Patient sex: F
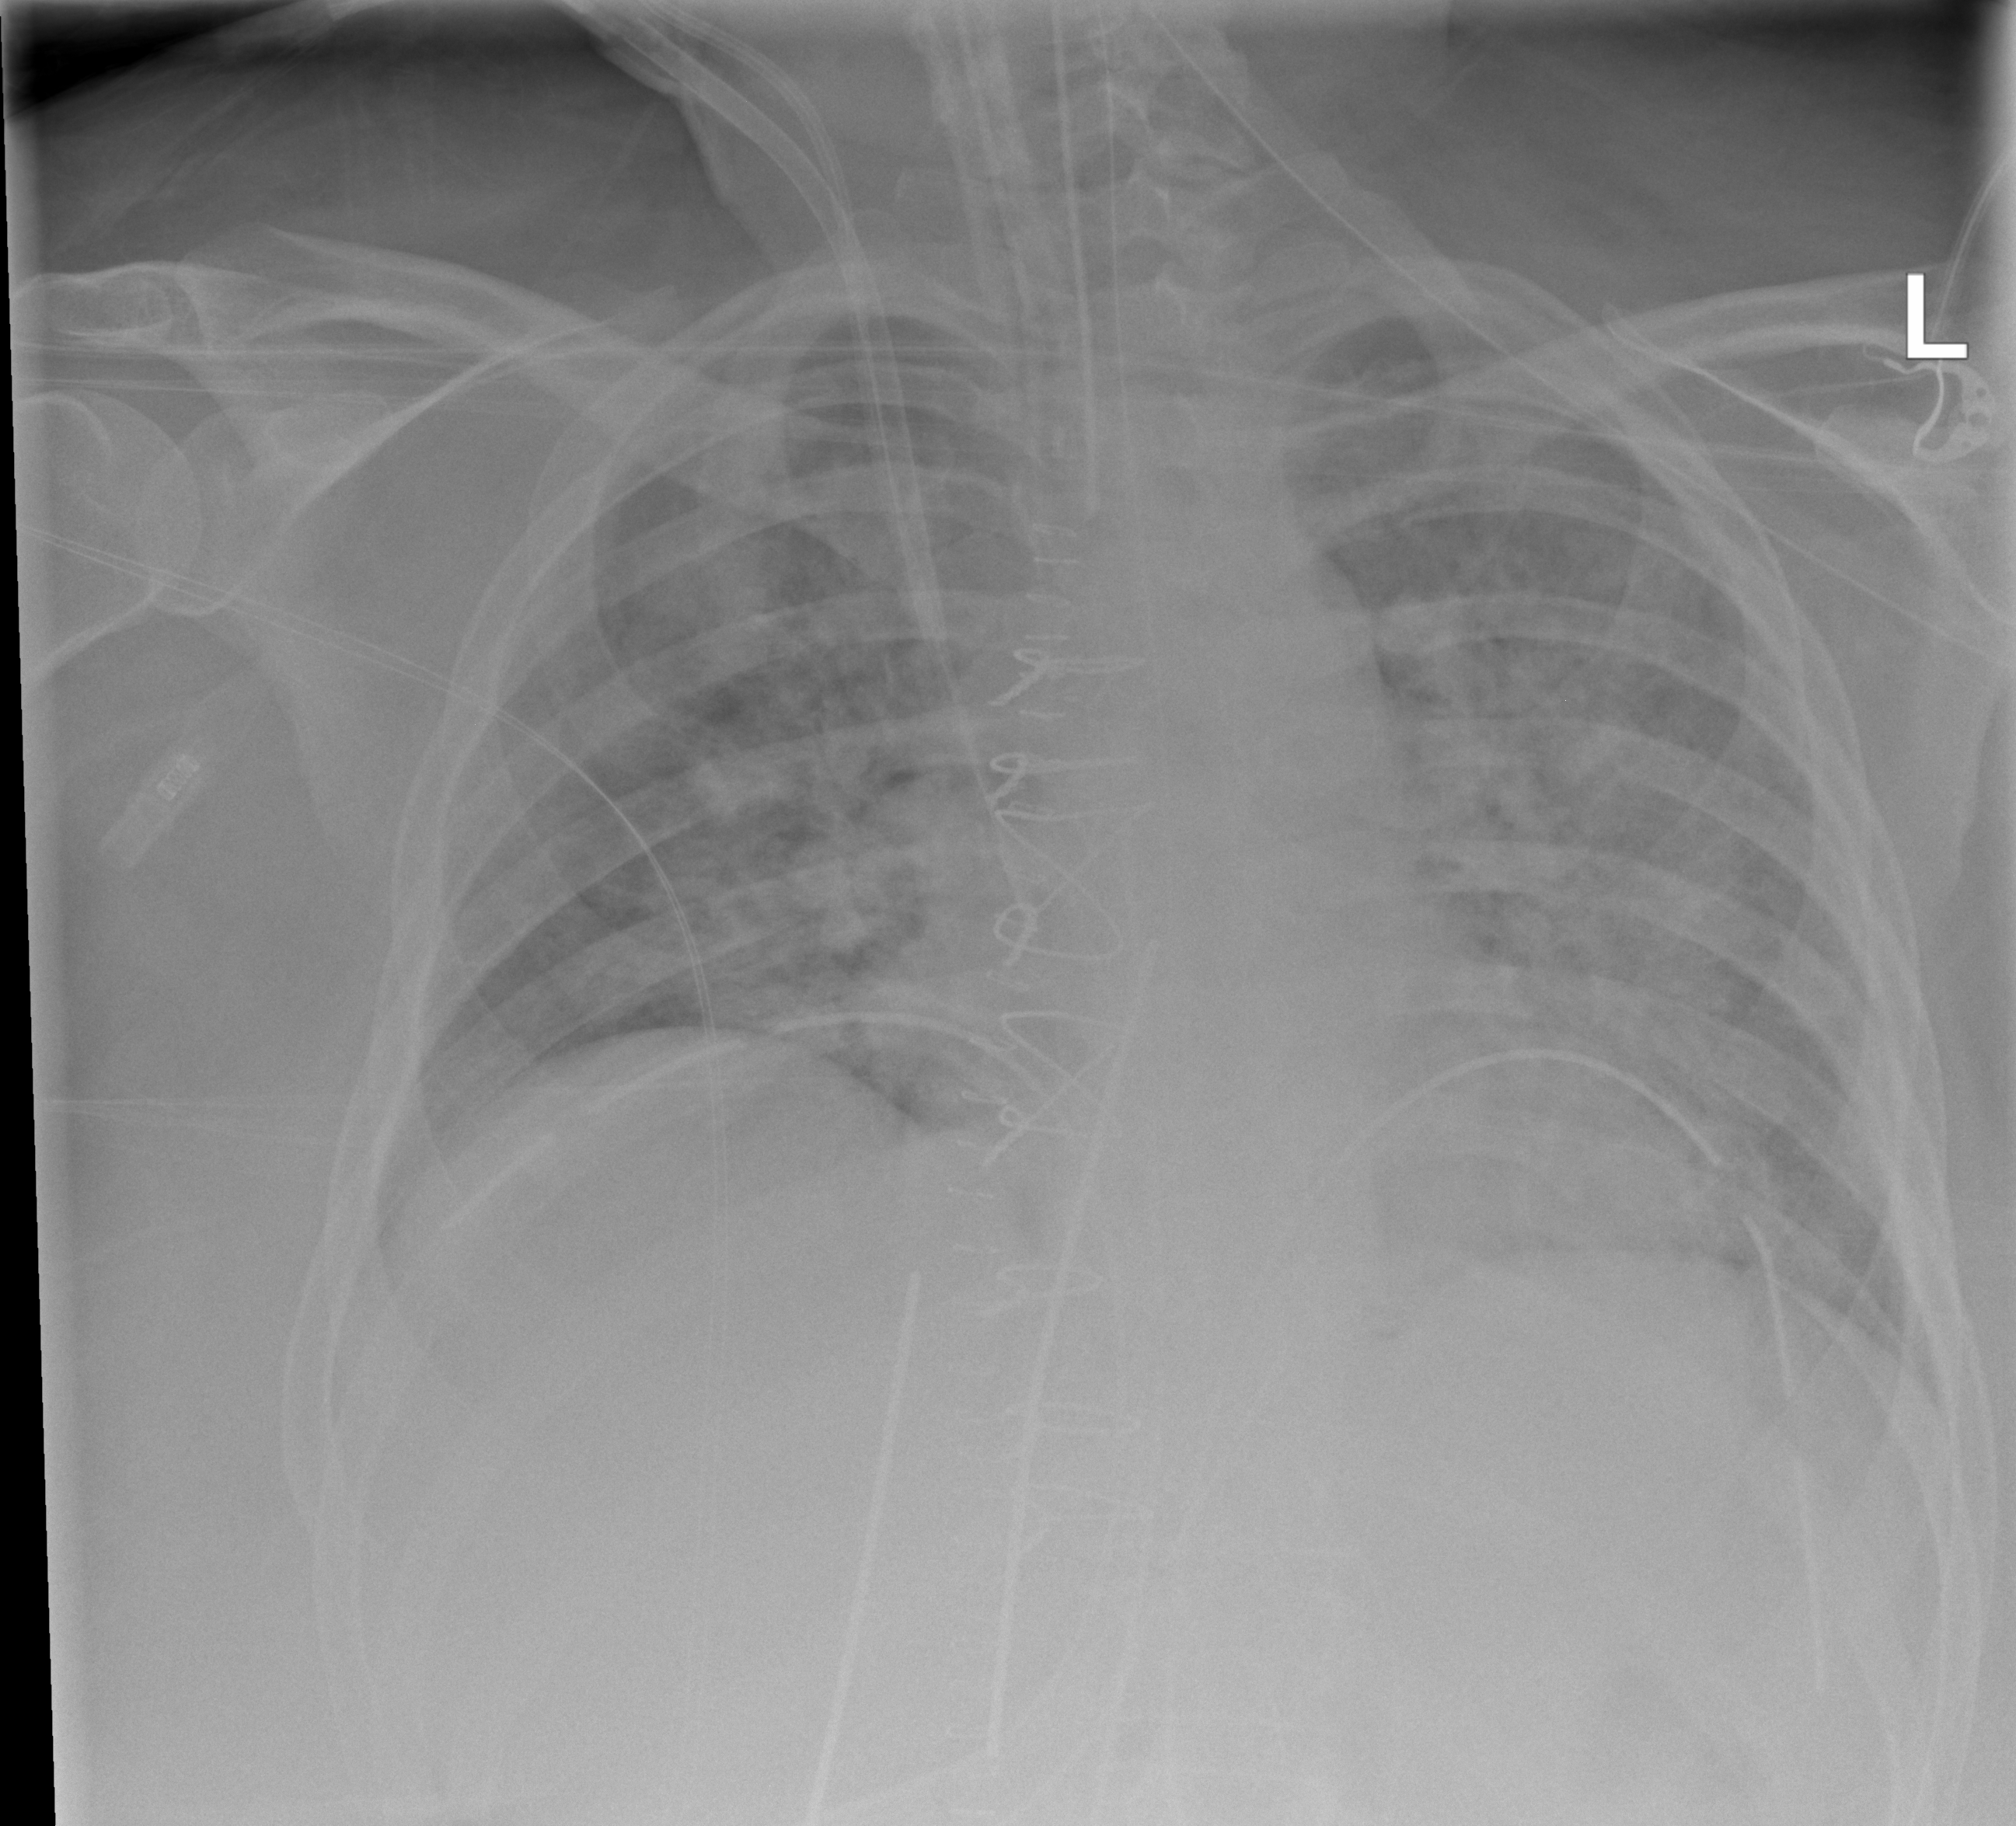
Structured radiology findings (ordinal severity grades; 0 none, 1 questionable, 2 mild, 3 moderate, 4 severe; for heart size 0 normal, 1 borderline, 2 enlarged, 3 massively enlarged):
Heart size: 2
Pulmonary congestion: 3
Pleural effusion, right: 2
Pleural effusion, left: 2
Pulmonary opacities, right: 3
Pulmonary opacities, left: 3
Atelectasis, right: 2
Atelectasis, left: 2